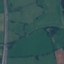
Land use / land cover: Pasture